Interaction volume radius: 5 \u00c5
Interaction volume height: 25 \u00c5
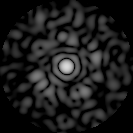
Disorder parameter: 0.863